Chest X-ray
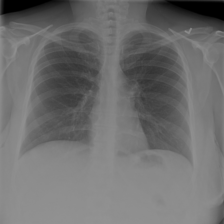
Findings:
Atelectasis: negative
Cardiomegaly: negative
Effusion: negative
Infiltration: negative
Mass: negative
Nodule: negative
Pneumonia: negative
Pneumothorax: negative
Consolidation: negative
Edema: negative
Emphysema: negative
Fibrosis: negative
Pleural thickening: negative
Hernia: negative